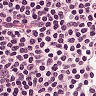
Metastatic tissue present: no